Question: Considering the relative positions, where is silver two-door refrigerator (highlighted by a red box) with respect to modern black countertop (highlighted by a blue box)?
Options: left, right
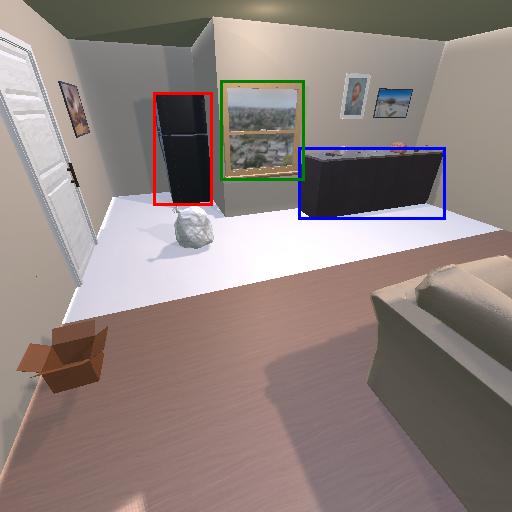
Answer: left